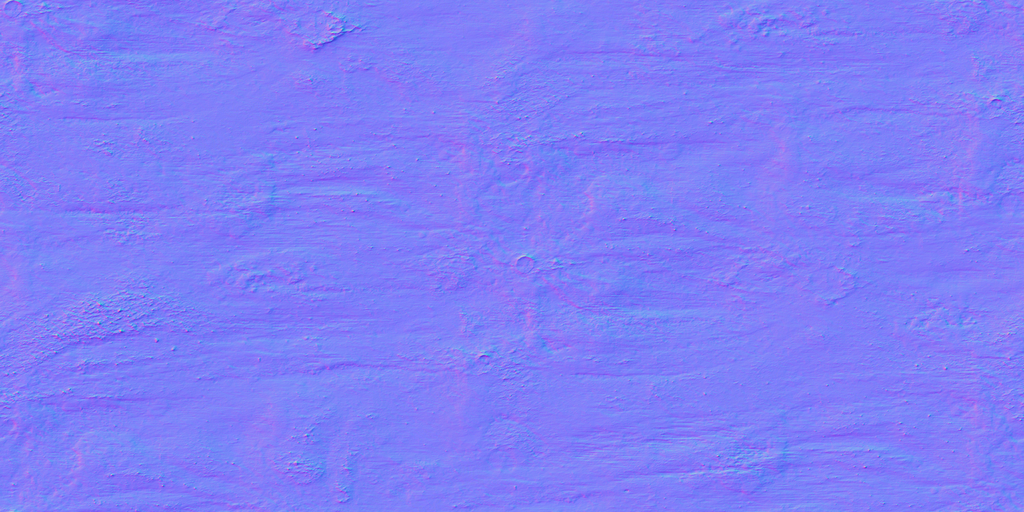
Texture map type: NormalDX